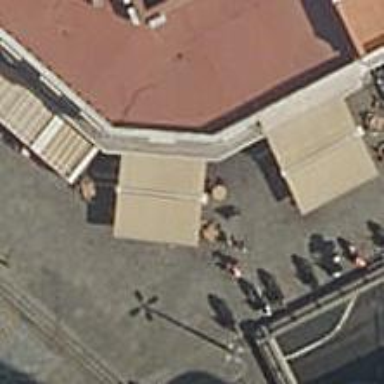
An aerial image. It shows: Restaurant.